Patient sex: M
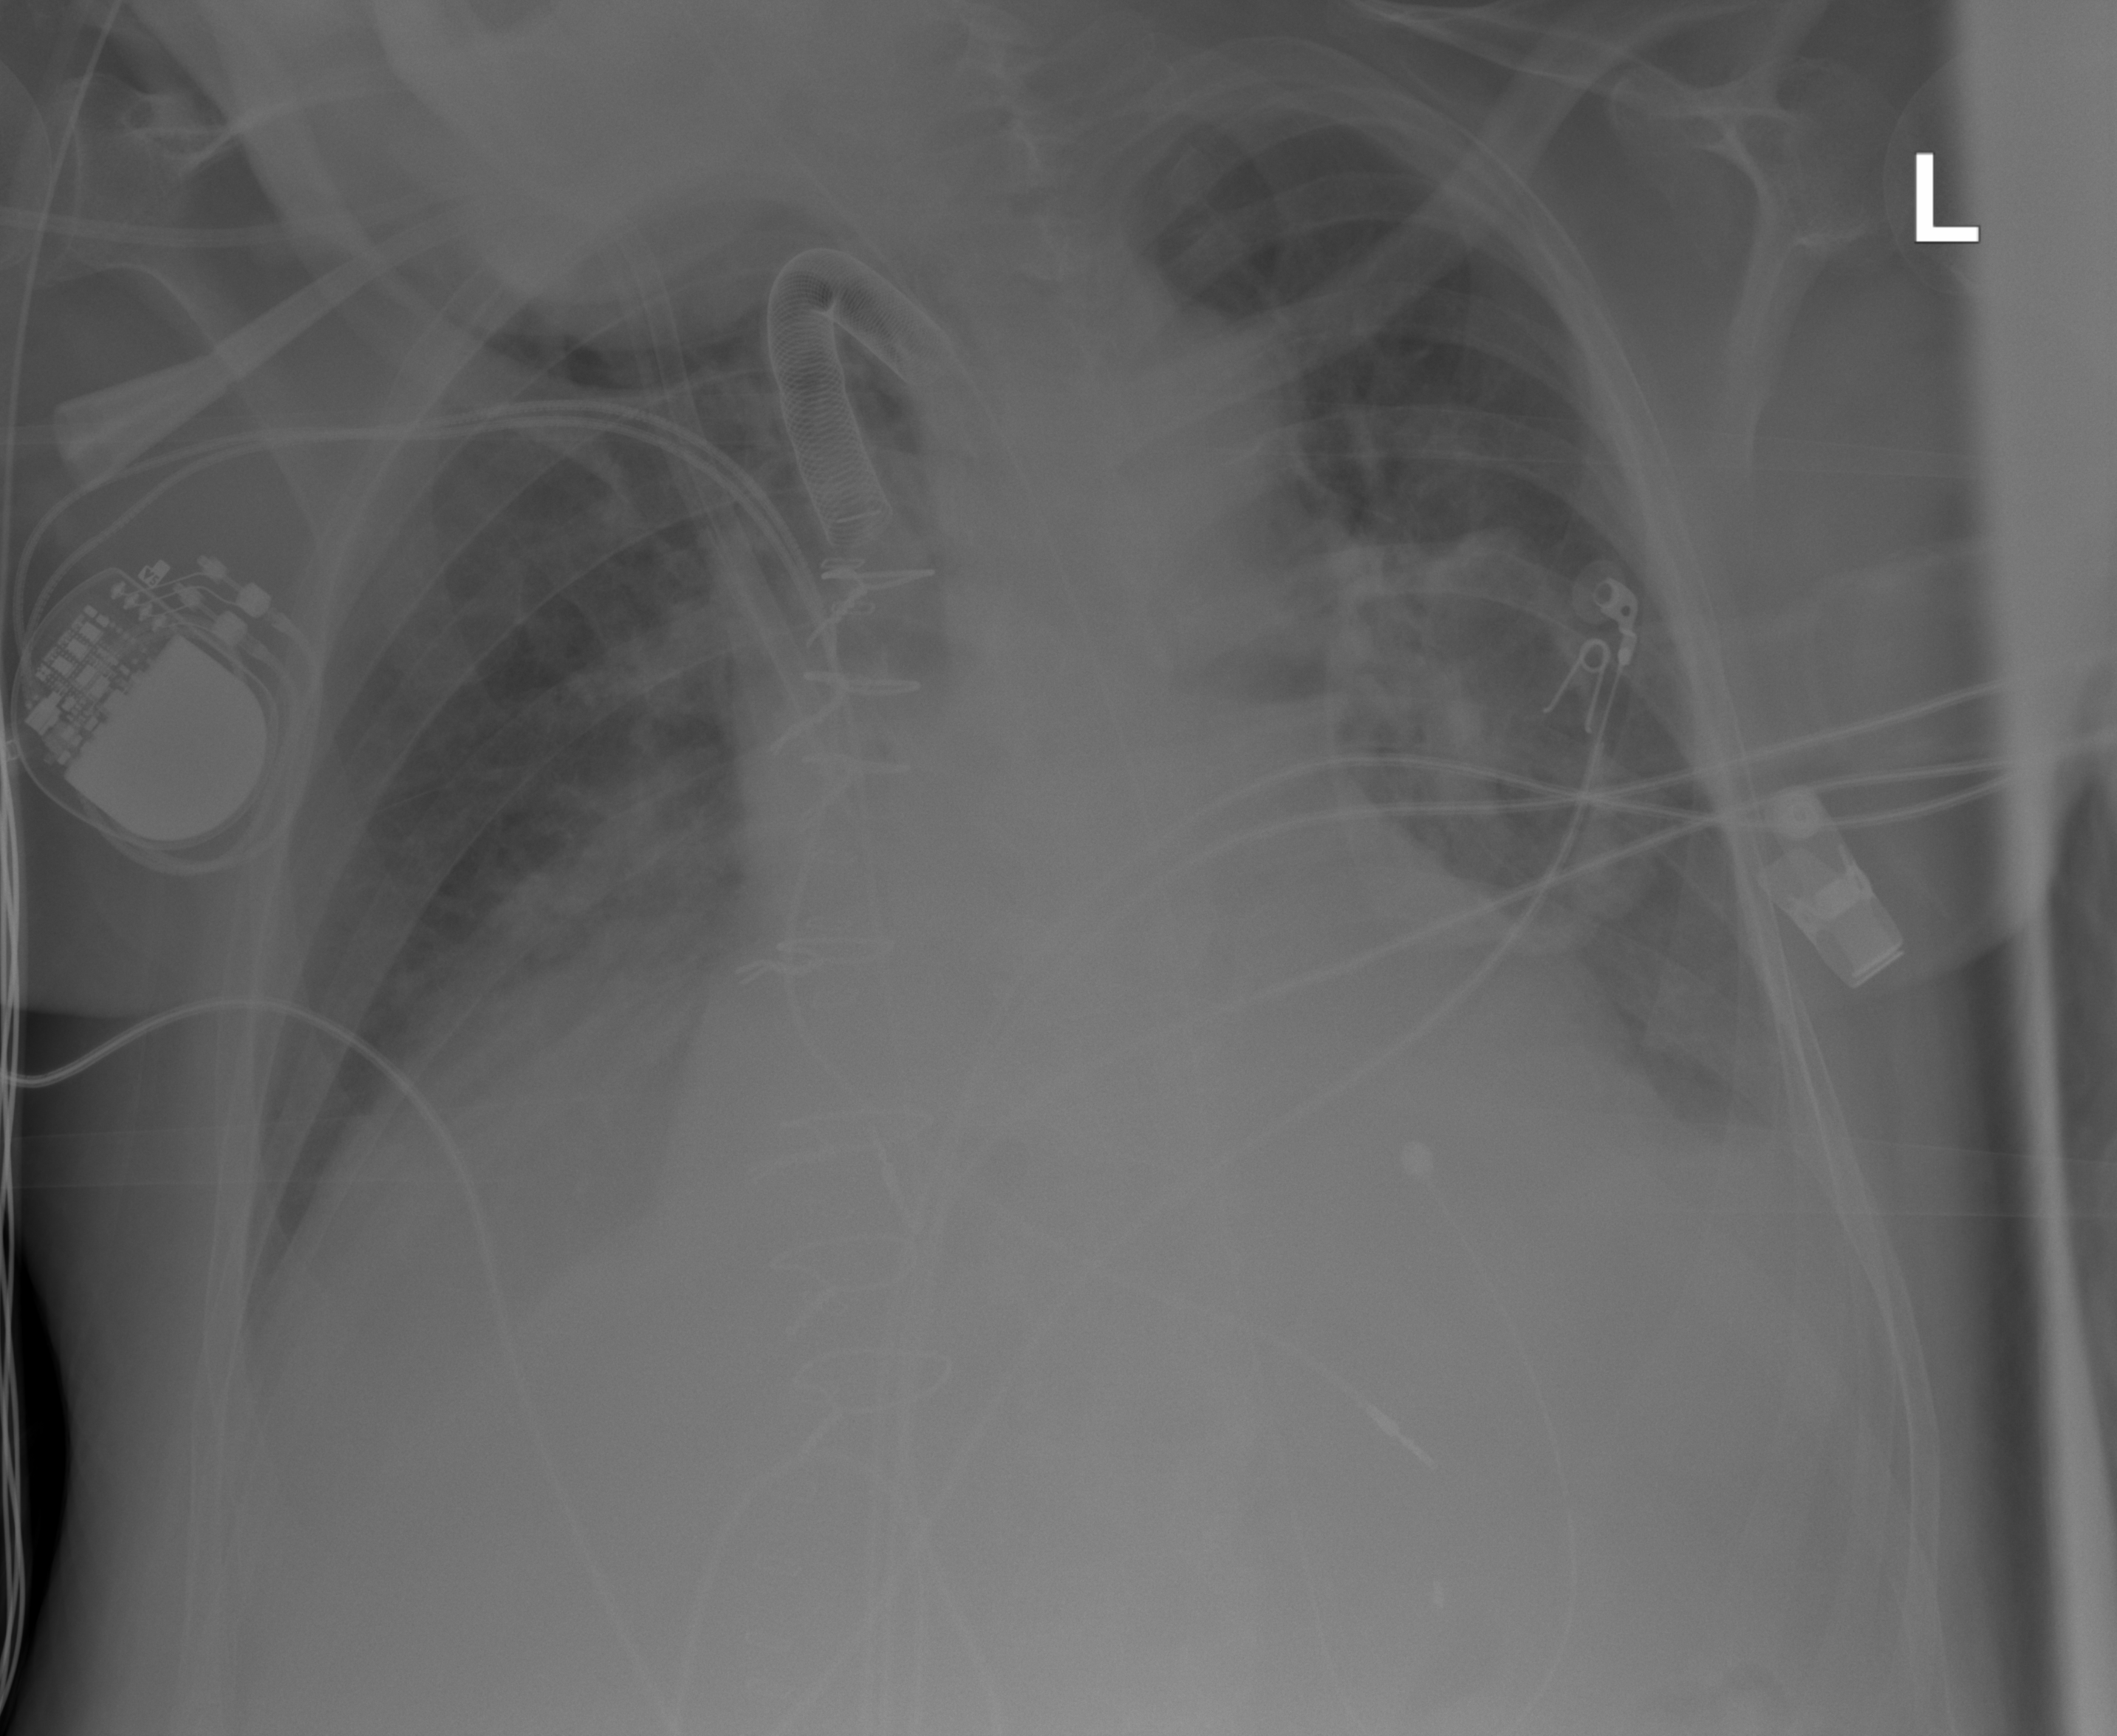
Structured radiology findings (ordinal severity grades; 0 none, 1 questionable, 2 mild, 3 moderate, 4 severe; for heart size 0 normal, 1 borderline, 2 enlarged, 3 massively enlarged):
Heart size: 2
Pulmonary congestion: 3
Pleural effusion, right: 3
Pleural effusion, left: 3
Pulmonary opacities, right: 3
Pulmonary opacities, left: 2
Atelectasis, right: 3
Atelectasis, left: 3